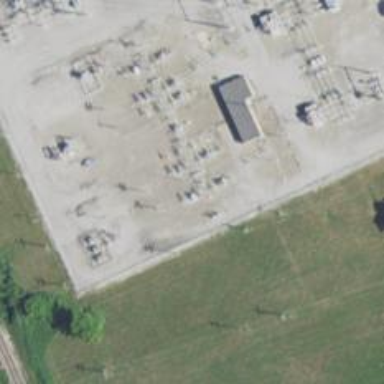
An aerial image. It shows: Switch for power supply.